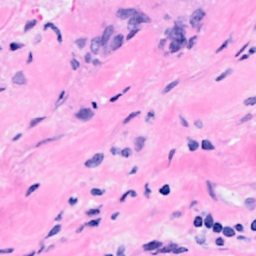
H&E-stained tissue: Breast